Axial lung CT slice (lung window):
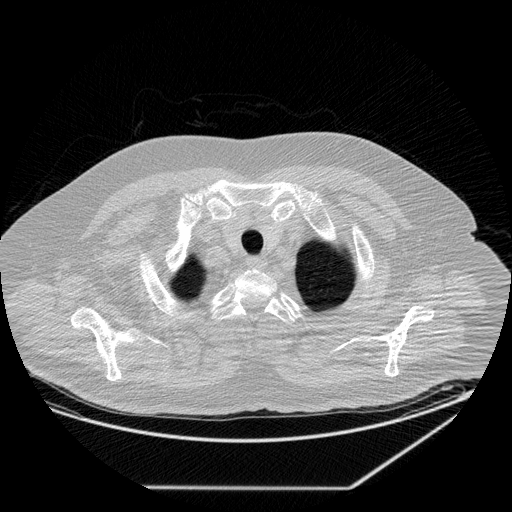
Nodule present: no